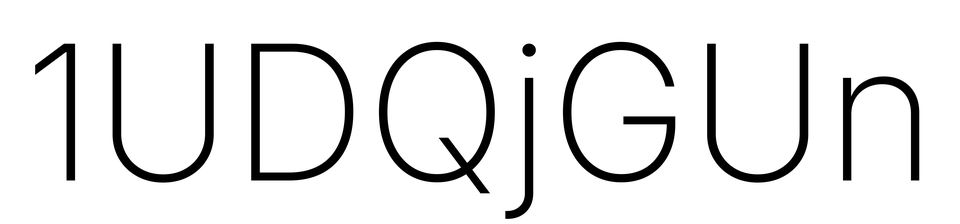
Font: Inter_ExtraLight